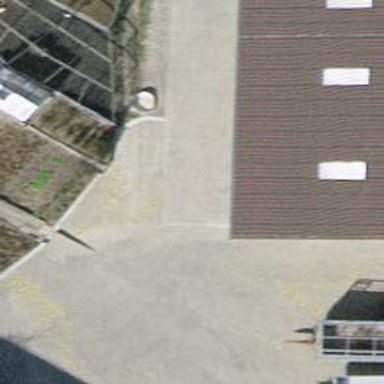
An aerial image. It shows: Track made of paving stones with grade1 tracktype.